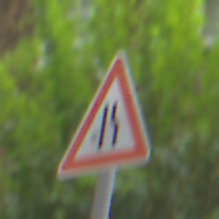
Verkehrszeichen: EinseitigVerengteFahrbahnRechts
Umgebung: Outdoor, Urban
Tageszeit: MorningAfternoon
Wetter: Overcast
Licht: Natural
Jahreszeit: NotSpecified
Kontrast: LowContrast